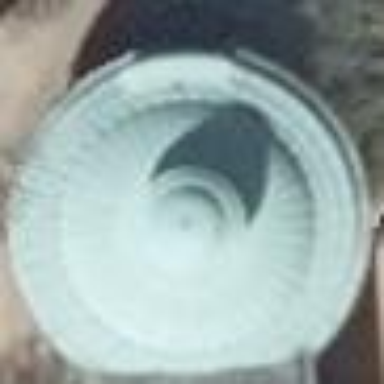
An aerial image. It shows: Historic monument building with dome-shaped roof.